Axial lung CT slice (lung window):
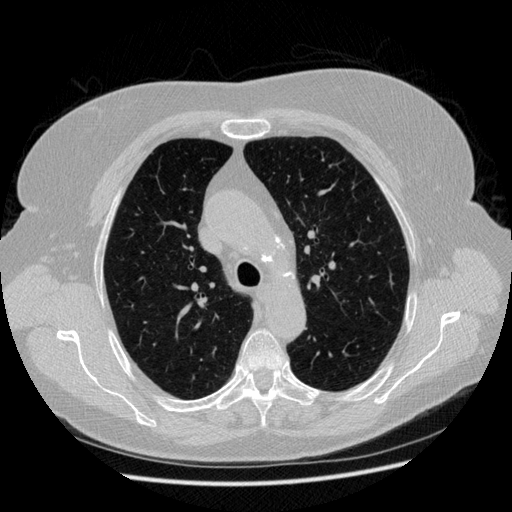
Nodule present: no